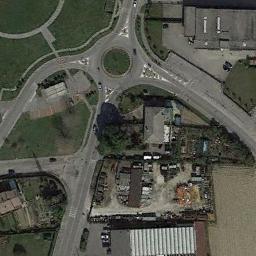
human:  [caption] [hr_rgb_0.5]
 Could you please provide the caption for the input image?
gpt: The roundabout with four exits and entrances is between the residential area and the lawn .

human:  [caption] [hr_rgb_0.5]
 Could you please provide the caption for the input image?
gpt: There are several vehicles driving on the road at the roundabout, There are some buildings and some trees and some lawns around the roundabout, And many cars are parked in the open space beside the roundabout .

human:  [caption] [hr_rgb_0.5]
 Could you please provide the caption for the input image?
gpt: Several buildings of different shapes are beside the roundabout .

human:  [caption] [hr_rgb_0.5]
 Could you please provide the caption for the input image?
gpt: The roundabout is on the grass next to buildings .

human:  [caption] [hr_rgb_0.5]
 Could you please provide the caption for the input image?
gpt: There are some buildings and green lawns beside the roundabout .